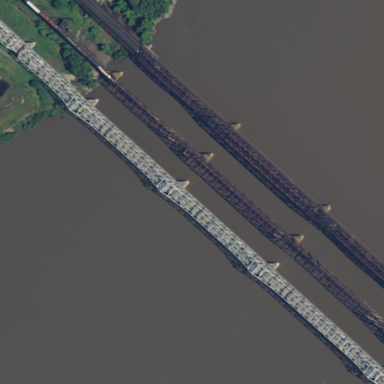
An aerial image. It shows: Man-made bridge.